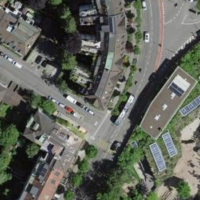
EUNIS habitat code: 54
Species observed at this site:
Corvus corone
Cyanistes caeruleus
Parus major
Sitta europaea
Passer domesticus
Ciconia ciconia
Turdus merula